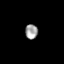
Tissue: skin
Cell type: Epithelial cells
Senescence score: 0.2472
Nuclear area (px): 182
Mean DAPI intensity: 159.407